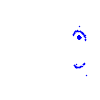
Particle: kaon